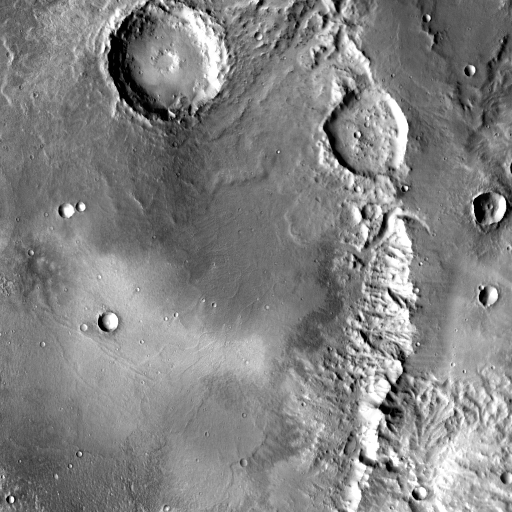
Crater classes present: Background, Other, Layered, Buried